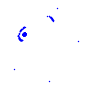
Particle: pion